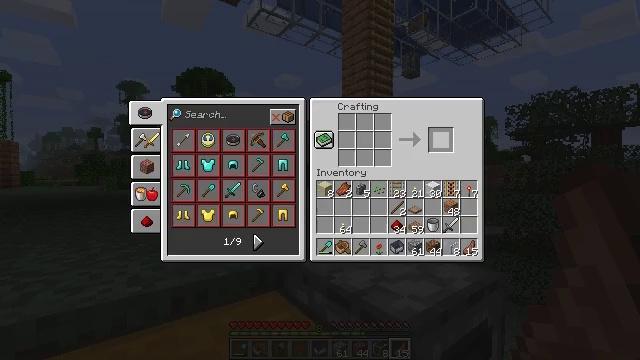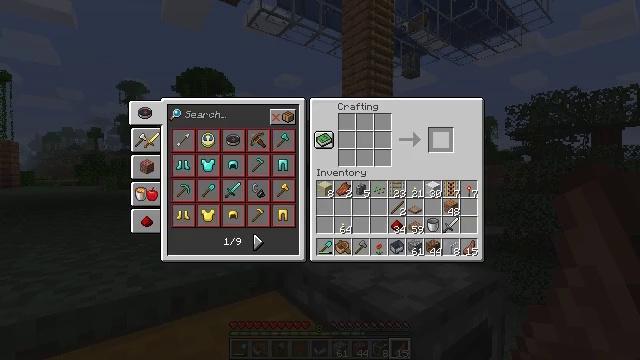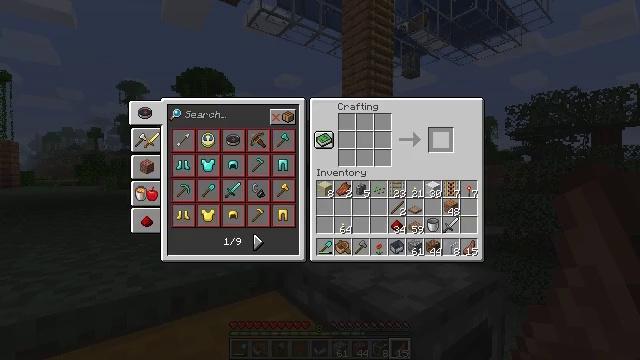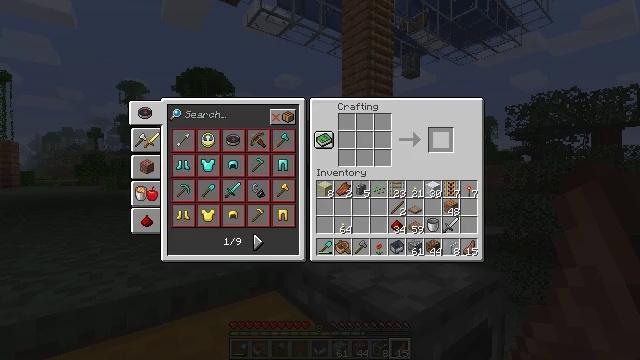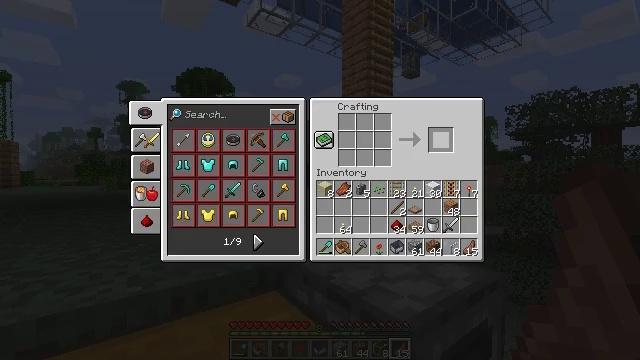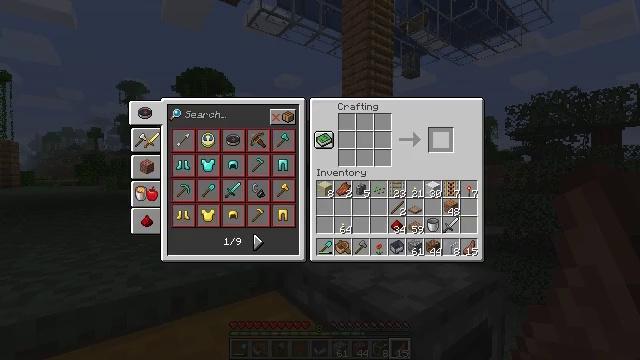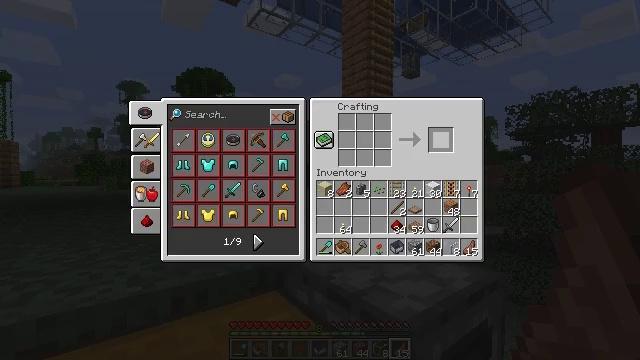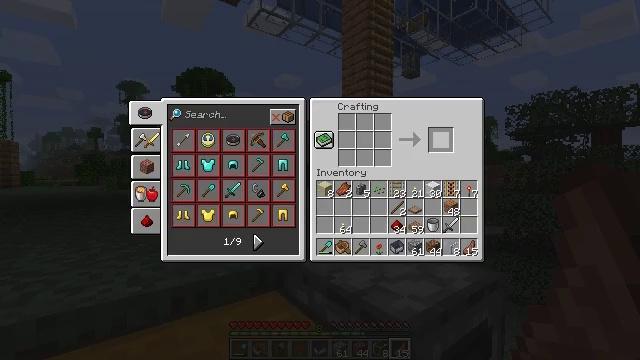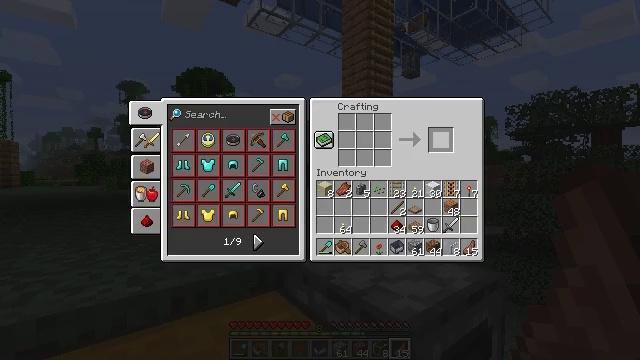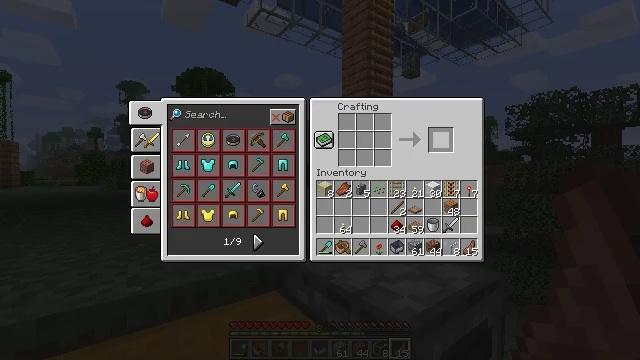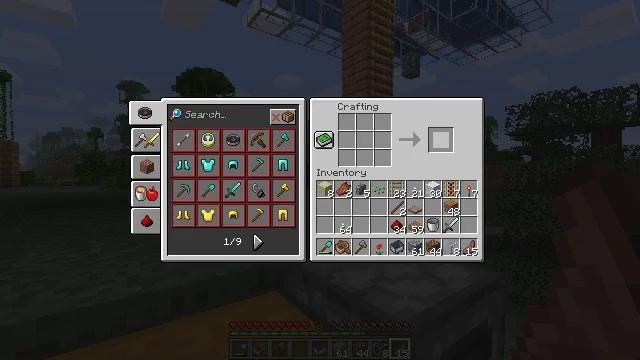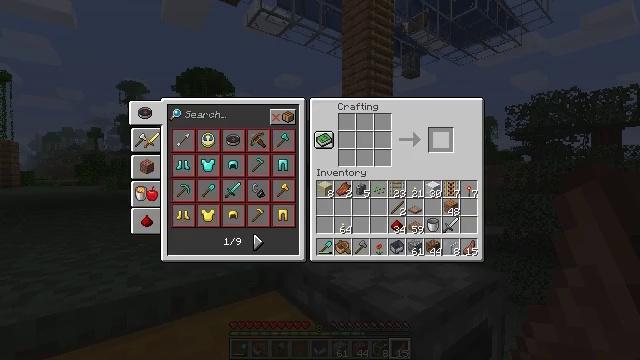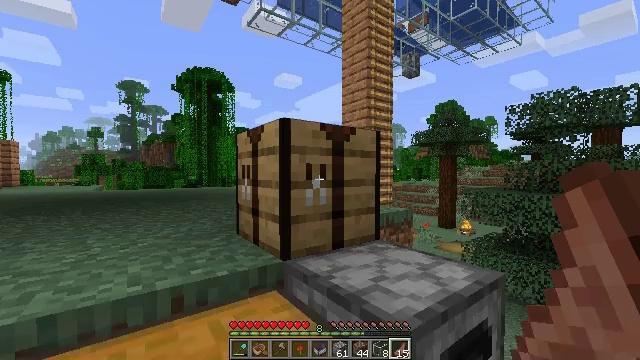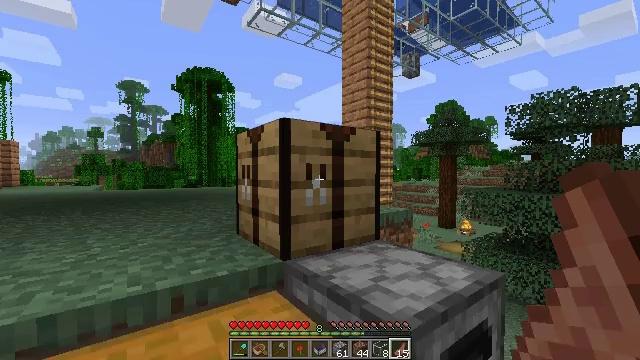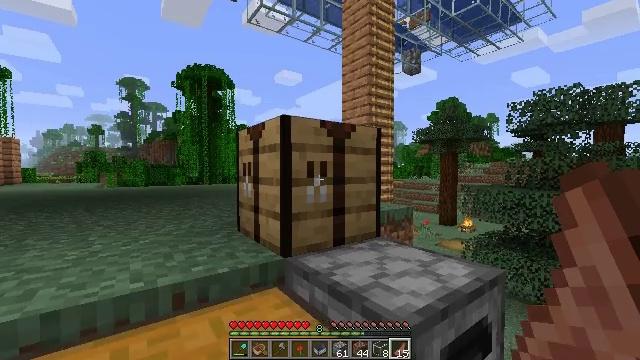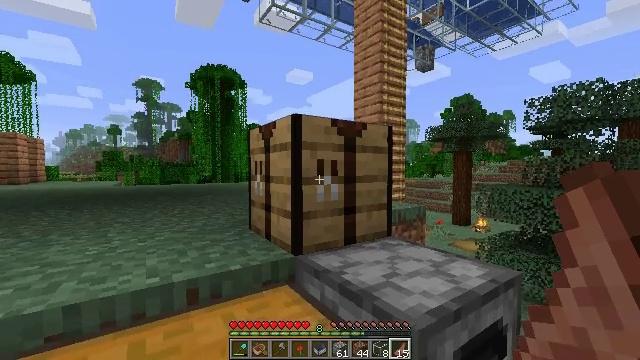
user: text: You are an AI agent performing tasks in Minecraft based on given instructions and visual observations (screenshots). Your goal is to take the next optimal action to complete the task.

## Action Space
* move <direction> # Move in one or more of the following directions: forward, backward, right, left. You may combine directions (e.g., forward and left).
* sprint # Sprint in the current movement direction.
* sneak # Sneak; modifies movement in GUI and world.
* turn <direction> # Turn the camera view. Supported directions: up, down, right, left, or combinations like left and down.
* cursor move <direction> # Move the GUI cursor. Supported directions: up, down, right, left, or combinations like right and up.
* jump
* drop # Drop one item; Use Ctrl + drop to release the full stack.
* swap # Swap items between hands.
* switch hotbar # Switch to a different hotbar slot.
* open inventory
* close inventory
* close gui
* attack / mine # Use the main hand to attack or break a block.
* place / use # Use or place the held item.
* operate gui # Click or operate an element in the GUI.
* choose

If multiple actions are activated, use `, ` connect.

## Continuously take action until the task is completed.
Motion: motion action
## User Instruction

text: Break the jungle slab to collect it.
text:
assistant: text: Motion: sneak, open gui
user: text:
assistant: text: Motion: sneak
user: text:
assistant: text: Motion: sneak
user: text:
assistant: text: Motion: sneak
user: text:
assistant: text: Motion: sneak
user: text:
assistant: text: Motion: no_op
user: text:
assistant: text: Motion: no_op
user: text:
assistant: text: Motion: no_op
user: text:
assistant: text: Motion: no_op
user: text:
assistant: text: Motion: no_op
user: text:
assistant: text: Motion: no_op
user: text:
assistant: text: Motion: no_op
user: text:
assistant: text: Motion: close gui
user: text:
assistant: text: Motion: no_op
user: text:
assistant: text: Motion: turn left
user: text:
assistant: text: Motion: turn right
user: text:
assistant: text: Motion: no_op
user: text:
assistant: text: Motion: no_op
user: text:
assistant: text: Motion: no_op
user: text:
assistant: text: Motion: turn down
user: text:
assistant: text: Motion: turn right and down
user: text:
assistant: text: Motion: turn right and down
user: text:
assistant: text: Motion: turn right and down
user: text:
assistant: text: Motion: move forward, turn right and down
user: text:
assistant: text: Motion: move forward, turn right
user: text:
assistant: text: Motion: move forward, turn right
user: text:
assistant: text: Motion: move forward and move right, turn right
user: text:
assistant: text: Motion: move forward and move right
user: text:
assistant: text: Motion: move forward and move right
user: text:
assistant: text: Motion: move forward and move right